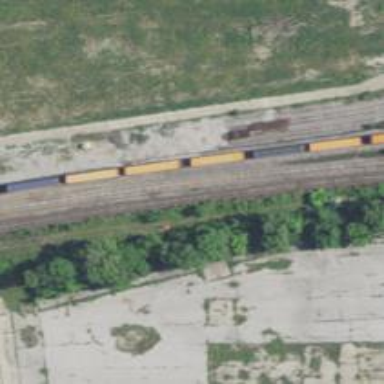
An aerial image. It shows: Disused railway.